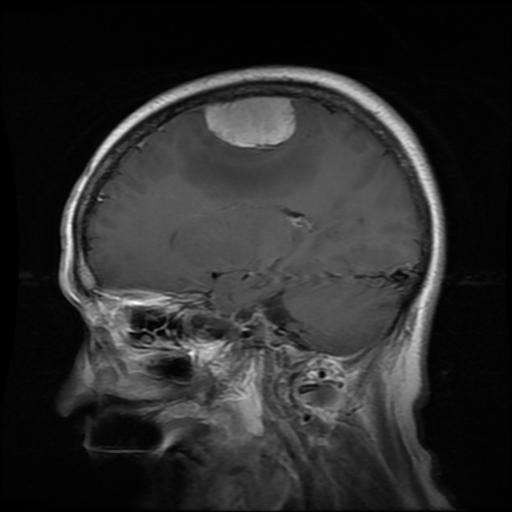
Label: meningioma